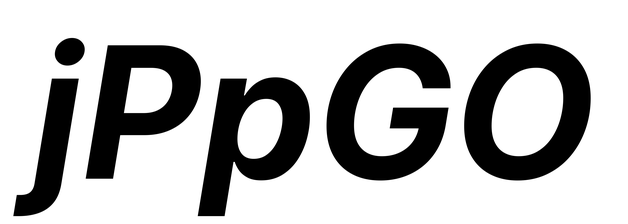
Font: Inter-Italic_Bold_Italic